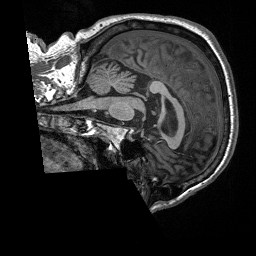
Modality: T1w
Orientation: sagittal
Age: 61
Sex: male
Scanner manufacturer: siemens
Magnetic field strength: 3 T
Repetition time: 2.4 s
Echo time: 0.00226 s